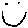
Label: smiley face